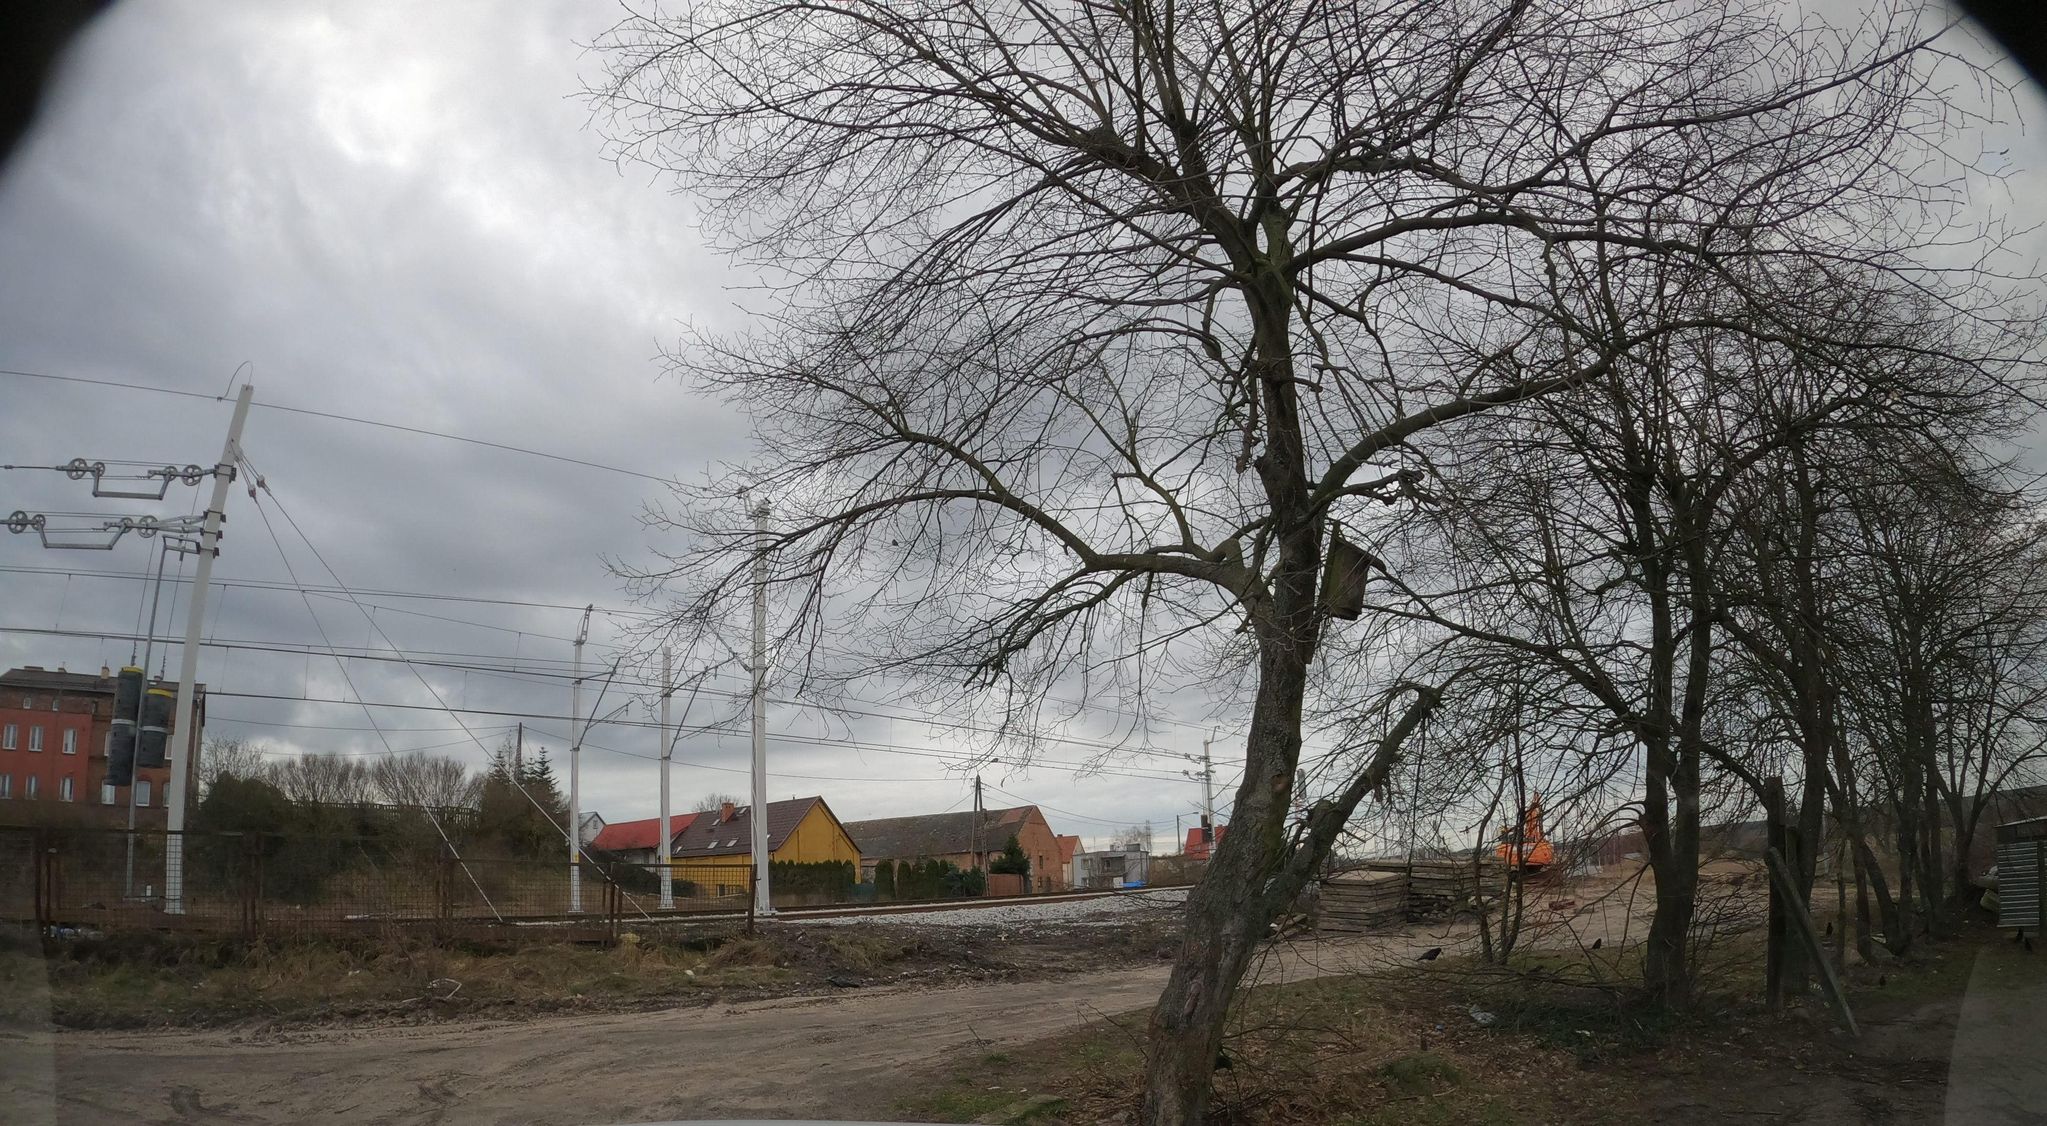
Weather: snowy
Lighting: day
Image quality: slightly poor
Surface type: walking surface
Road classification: residential, path
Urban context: low density rural
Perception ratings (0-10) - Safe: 3.25, Lively: 3.92, Beautiful: 5.27, Boring: 4.29, Depressing: 4.75, Wealthy: 2.23